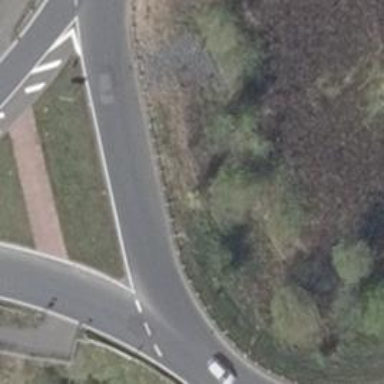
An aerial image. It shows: Residential road with asphalt surface and circular junction.